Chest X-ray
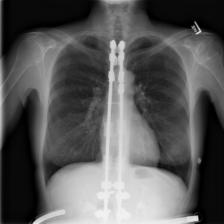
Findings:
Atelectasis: negative
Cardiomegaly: negative
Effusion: negative
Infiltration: negative
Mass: negative
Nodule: negative
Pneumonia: negative
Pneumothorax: negative
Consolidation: negative
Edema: negative
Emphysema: negative
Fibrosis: negative
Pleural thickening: negative
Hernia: negative